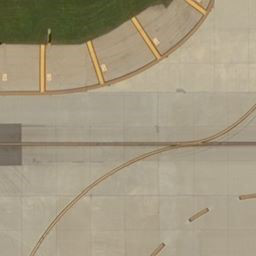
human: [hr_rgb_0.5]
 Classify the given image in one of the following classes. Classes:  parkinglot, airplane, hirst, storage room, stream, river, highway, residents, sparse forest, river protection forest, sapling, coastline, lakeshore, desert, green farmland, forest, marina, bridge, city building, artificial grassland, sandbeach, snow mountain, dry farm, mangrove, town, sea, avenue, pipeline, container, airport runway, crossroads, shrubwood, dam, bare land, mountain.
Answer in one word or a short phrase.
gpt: airport runway